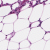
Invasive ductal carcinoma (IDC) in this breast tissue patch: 0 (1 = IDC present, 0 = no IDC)